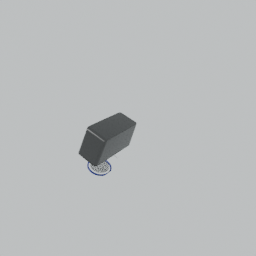
Label: electronics